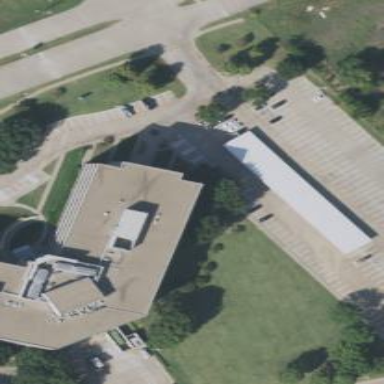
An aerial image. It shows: Carport building.